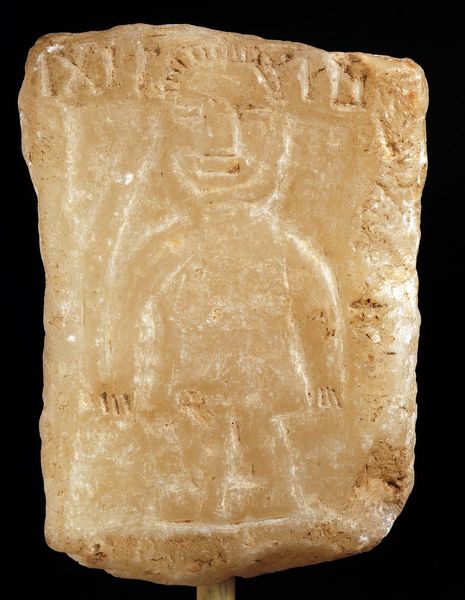
Titel: Kleinformatiges Relief (Mann mit Schwert)
Standort: Hamburg
Institution: Museum für Kunst und Gewerbe Hamburg
Schlagwörter: akt, mann, figur, relief, schwert, plastiken, reliefs, alabaster, reliefiert, bildwerke, dreidimensionale, angewandte und bildende kunst, hessische systematik, körper, gemeißelt